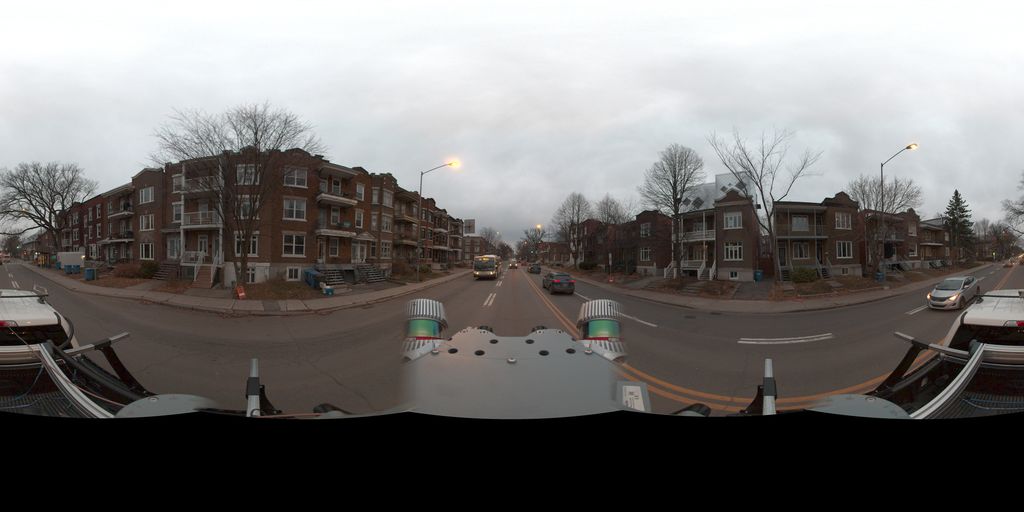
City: quebec_city